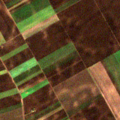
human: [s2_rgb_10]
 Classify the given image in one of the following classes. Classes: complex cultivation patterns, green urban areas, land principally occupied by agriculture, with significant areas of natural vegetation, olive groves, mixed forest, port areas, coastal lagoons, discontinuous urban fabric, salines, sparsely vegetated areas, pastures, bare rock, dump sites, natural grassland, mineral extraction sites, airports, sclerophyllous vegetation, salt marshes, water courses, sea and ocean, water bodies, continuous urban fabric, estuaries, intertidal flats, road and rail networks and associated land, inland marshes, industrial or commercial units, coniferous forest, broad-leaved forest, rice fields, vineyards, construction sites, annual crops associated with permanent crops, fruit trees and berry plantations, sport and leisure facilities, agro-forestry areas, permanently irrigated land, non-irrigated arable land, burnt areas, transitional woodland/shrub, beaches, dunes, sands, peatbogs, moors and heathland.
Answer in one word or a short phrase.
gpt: non-irrigated arable land